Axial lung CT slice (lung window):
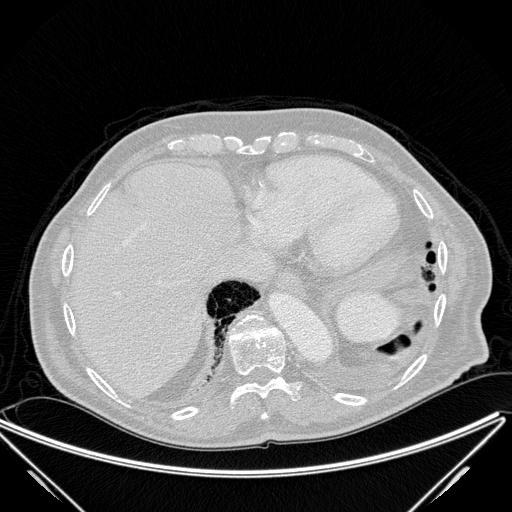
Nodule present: no